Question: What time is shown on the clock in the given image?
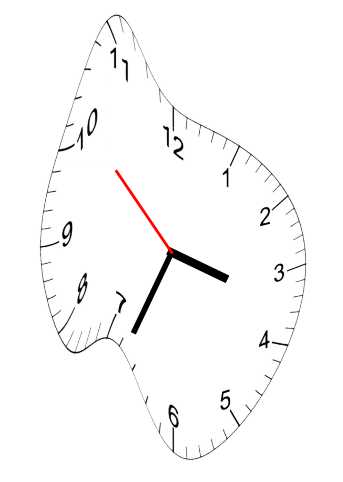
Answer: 03:33:52